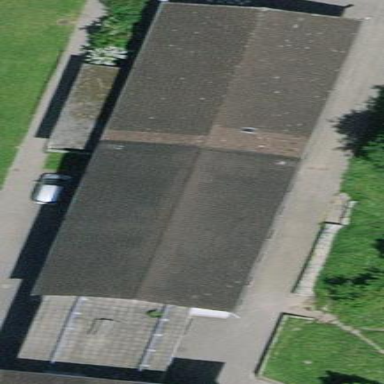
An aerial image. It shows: School building.